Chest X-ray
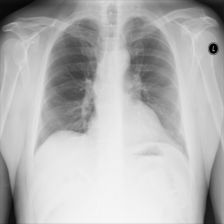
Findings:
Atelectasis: negative
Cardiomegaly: negative
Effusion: negative
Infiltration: positive
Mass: negative
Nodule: negative
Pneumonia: negative
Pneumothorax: negative
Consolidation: negative
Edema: negative
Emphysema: negative
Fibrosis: negative
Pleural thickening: negative
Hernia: negative